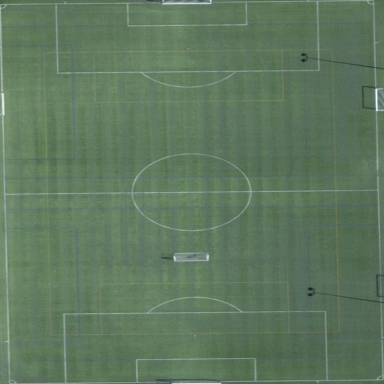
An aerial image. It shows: Soccer pitch for outdoor sports and leisure activities.